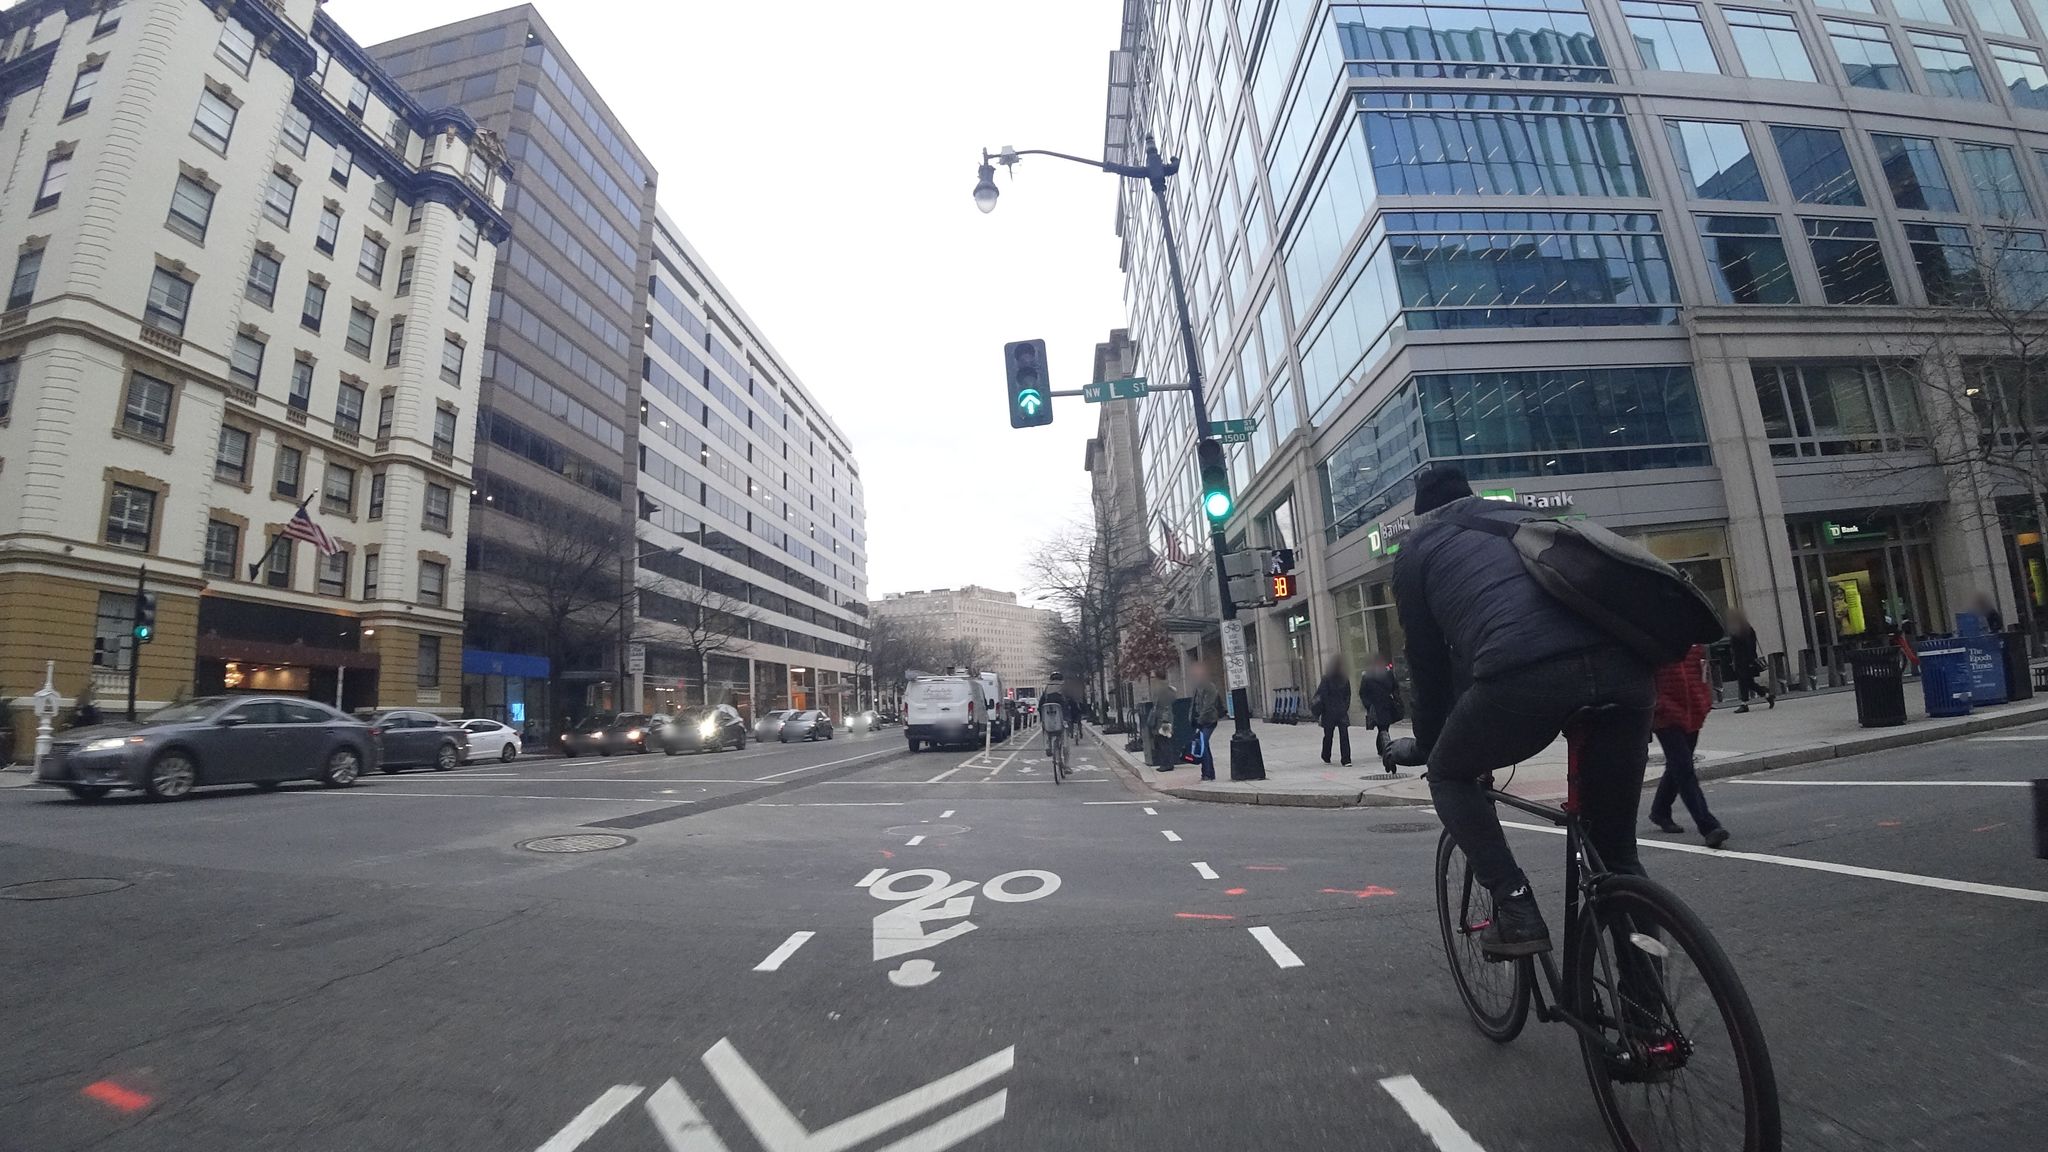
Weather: clear
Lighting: day
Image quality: good
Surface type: cycling surface
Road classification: footway
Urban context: urban centre
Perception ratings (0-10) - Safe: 9.4, Lively: 9.2, Beautiful: 7.34, Boring: 2.04, Depressing: 5.07, Wealthy: 4.34